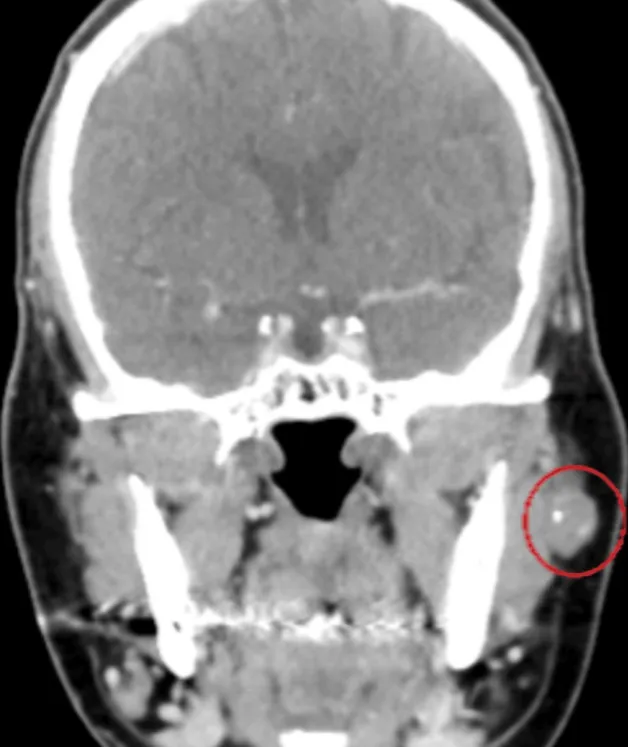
CT head and neck (coronal section). An enlarged, non-enhanced oval shaped left mandibular mass located superficial to and lying on the left masseter muscle measuring 1.2 cm with foci of calcification; minimal peripheral enhancing components.
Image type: radiology (ct)